Question: I have a time entry form that contains a tabcontrol with tab pages for each day of the week. Within this control is a table layout panel that is holding together various textboxes/labels. For each day of the week, the inputs are named in a similar fashion:
'''
txtMonWorkHours
txtMonPTOHours
txtMonOTHours
txtTuesWorkHours
txtTuesPTOHours
txtTuesOTHours
...
'''
I am using ADO.net to load/save all these values from a database into their respective textboxes.

What I am now trying to do now is provide a method to validate entry (which I have now finished on an individual event basis such as:
'''
Private Sub txtMonIn_Leave(ByVal sender As Object, ByVal e As System.EventArgs) Handles txtMonIn.Leave
ValidateTimeEntered(txtMonIn)
End Sub
'''
and
'''
Private Sub txtMonIn_TextChanged(ByVal sender As System.Object, ByVal e As System.EventArgs) Handles txtMonIn.TextChanged
TransitionTextPreValidate(txtMonIn)
End Sub
'''
My question is: Is there a way to add the method I have created to all the textboxes I need without having to assign each method to each textbox event individually?
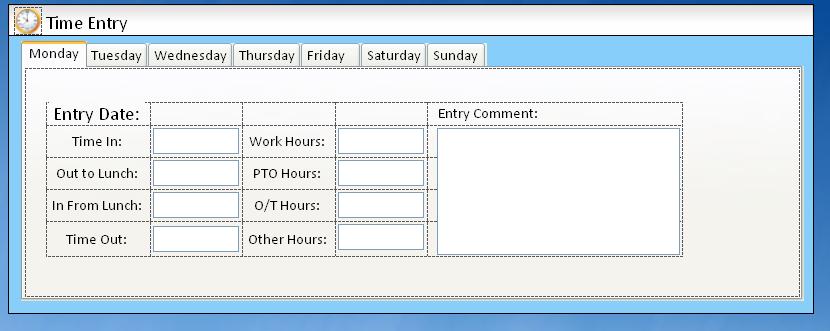
Answer: Your events have the ability to multiple controls, that is why the "sender" object is passed, so you know who is calling the event. Try this, :
'''
Private Sub txtWeekdayIn_Leave(ByVal sender As Object, ByVal e As System.EventArgs) Handles txtMonIn.Leave, txtTueIn.Leave, txtWedIn.Leave
ValidateTimeEntered(sender)
End Sub
'''